Question: How do you remove this:

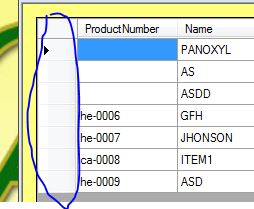
Answer: that is a Windows Forms DataGridView in .Net, then you can hide that column by setting RowHeadersVisible to false, either in the Properties window or at runtime.